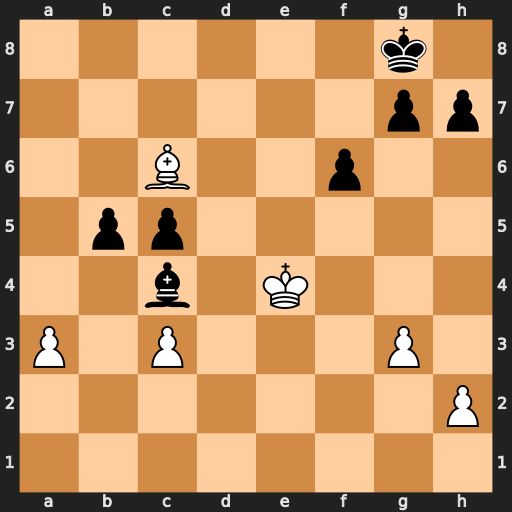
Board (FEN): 6k1/6pp/2B2p2/1pp5/2b1K3/P1P3P1/7P/8
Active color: w
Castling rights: -
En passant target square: -
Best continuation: Bd5+ Kf8 Bxc4